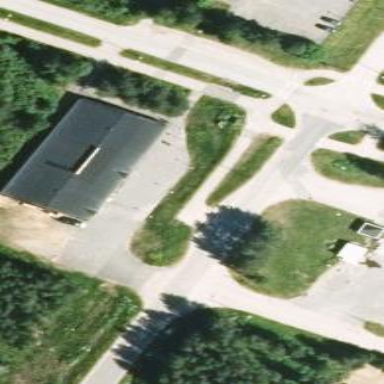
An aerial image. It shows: Building with furniture shop.